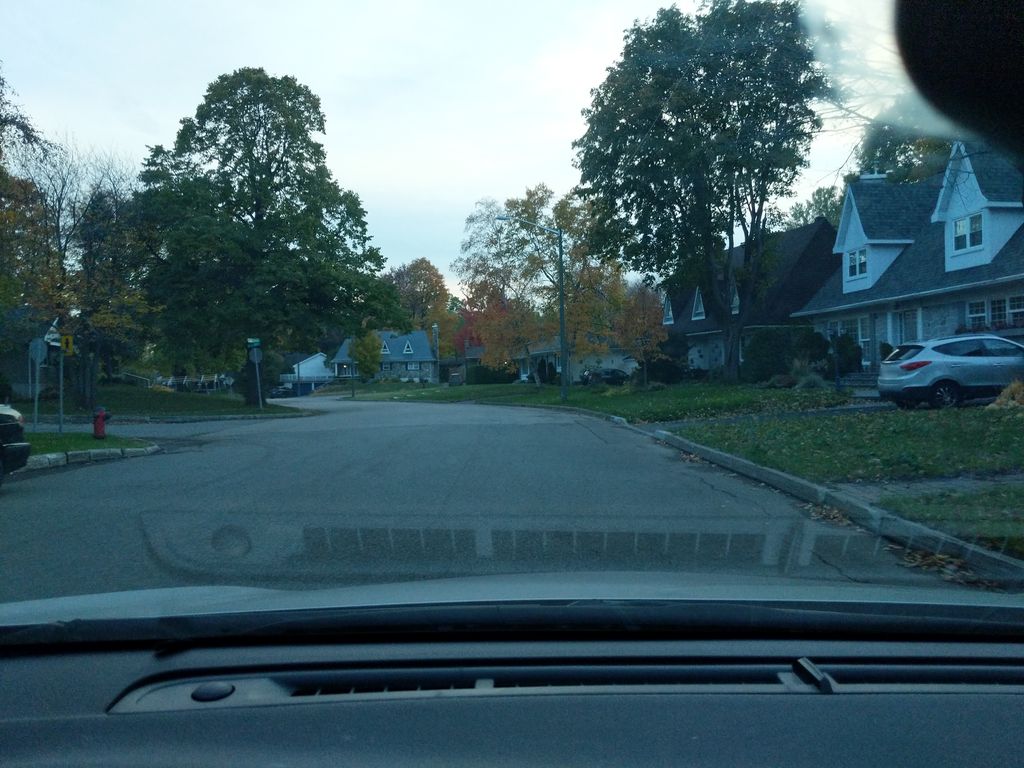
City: quebec_city